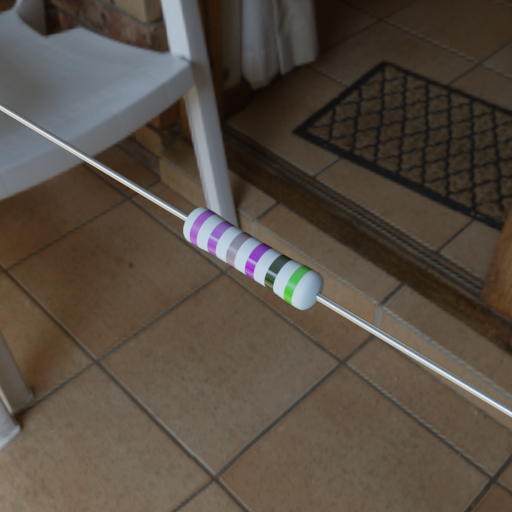
Resistor colour bands (in order): violet, violet, gray, violet, black, green